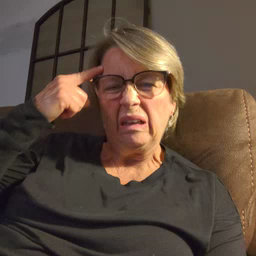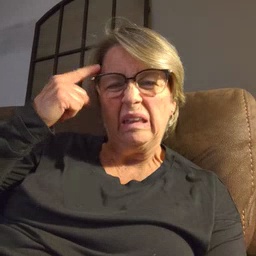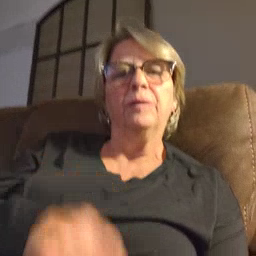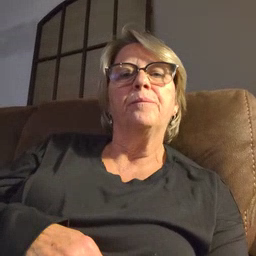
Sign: think